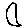
Label: moon